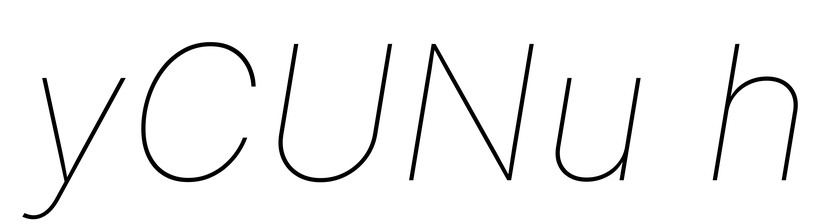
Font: Inter-Italic_Thin_Italic